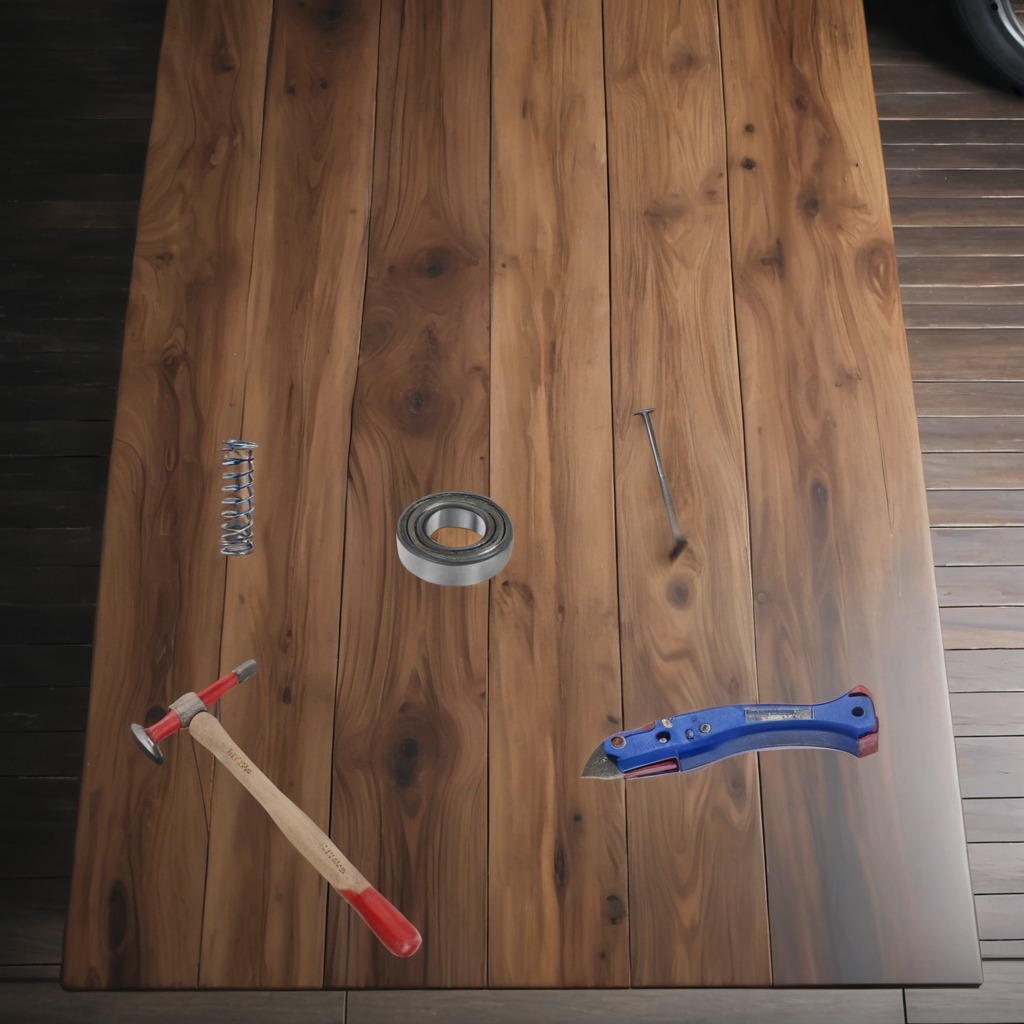
A metal ball bearing, a utility knife, a hammer, an iron nail, and a coiled metal spring are lying on the oil-spilled wooden table in a vintage motorcycle garage.